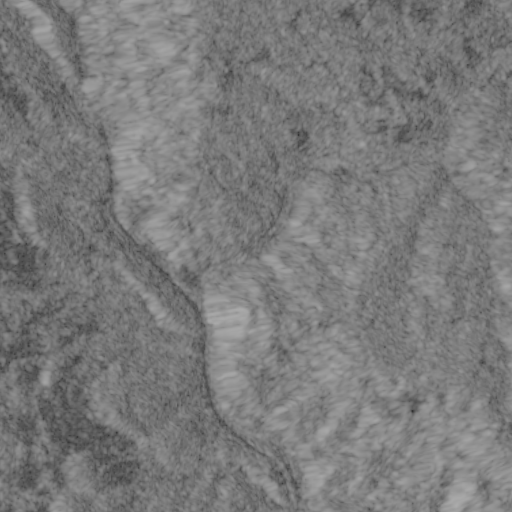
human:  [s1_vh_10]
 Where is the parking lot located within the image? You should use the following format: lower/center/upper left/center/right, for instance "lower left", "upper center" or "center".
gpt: The parking lot is located in the center of the image.
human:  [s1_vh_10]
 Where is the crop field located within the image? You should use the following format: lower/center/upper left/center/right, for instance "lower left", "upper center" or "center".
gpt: There is no crop field in the image.

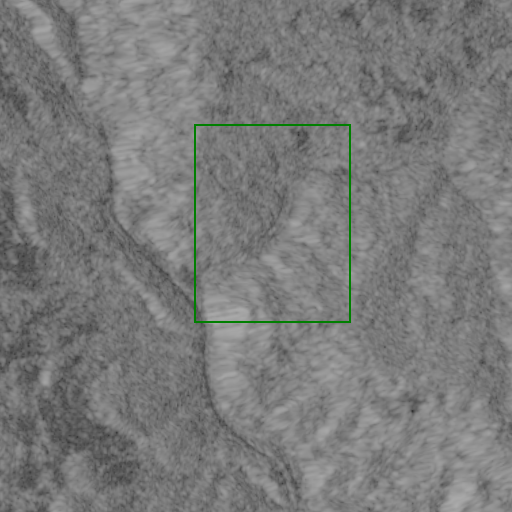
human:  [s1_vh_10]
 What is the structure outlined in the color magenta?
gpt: There is no magenta outline.
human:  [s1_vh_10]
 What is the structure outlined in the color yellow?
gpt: There is no structure outlined in yellow.